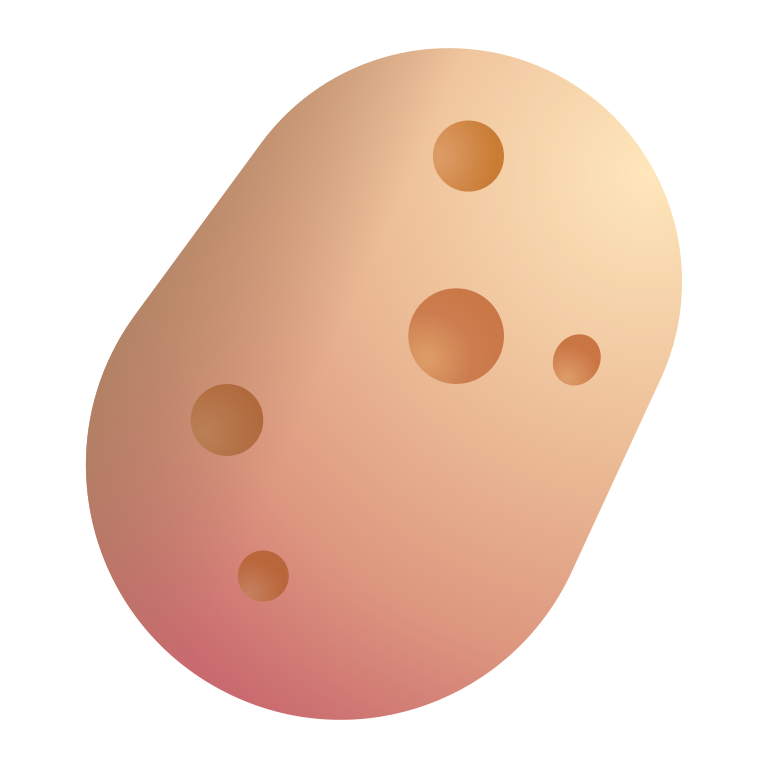
potato color